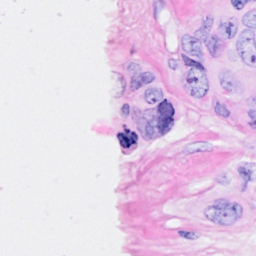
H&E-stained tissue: Breast